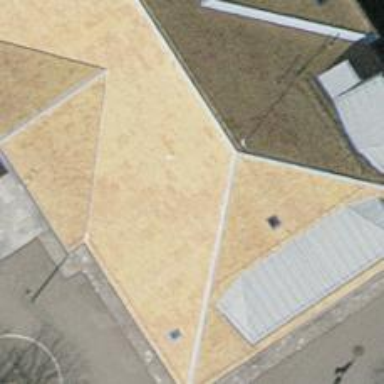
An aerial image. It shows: Kindergarten.